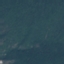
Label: Forest